Question: I used the code that was responded with in the link I have attached below and I am having some problems can you please help me?
<URL>
When I click on the refedit box to be able to select the range I want to use it is hanging up and I'm getting a sound when I click saying that there is another window open somewhere with higher priority but i cannot find it.
Basically, what I'm trying to do is copy the specified columns from one workbook and paste them into a sheet on my original workbook. I know that my "copyButton_Click()" coding isn't right also but I cannot get that far into the debugging to fix it. Here is what I have:
MODULE 1:
'''
Sub extractData()
Dim FName As Variant
Dim wb As Workbook
Dim destSheet As String
'
Application.ScreenUpdating = False
destSheet = "NewData"
'
'Selects and clears data
Sheets(destSheet).Select
Range("A2:I12000").Select
Selection.delete Shift:=xlUp
Range("A2").Select
'
'Prompts user to select updated ILP file to copy data from:
FName = Application.GetOpenFilename(filefilter:="Excel Files (*.xls;*.xlsx;*.xlsm), *.xls;*.xlsx;*.xlsm")
If FName <> False Then
Set wb = Workbooks.Open(FName)
'
ExtractCompareUserForm.Show vbModeless
'
End If
Application.ScreenUpdating = True
End Sub
'''
USERFORM CODE:
'''
Private Sub UserForm_Initialize()
Dim wb As Workbook
'~~> Get the name of all the workbooks in the combobox
For Each wb In Application.Workbooks
ComboBox1.AddItem wb.Name
Next
ComboBox1 = ActiveWorkbook.Name
End Sub
'~~> This lets you toggle between all open workbooks
Private Sub Combobox1_Change()
If ComboBox1 <> "" Then Application.Workbooks(ComboBox1.Text).Activate
Label1.Caption = "": RefEdit1 = ""
End Sub
'~~> This lets you choose the relevant range
Private Sub RefEdit1_Change()
Label1.Caption = ""
If RefEdit1.Value <> "" Then _
Label1.Caption = "[" & ComboBox1 & "]" & RefEdit1
End Sub
Private Sub copyButton_Click()
Dim addr As String
'
addr = RefEdit1.Value
'
'Copy Data:
UserForm1.addr = Selection.Address
addr.Copy
End Sub
Private Sub PasteButton_Click()
Dim destSheet As String
'
Workbooks(2).Close SaveChanges:=False
'
' Now, paste to working workbook:
Sheets("NewData").Activate
Range("B2").Select
ActiveSheet.Paste
Application.CutCopyMode = False
Unload Me
'
Call CopyData
End Sub
'''
Here is where it's hanging up and doesn't let me click on anything.

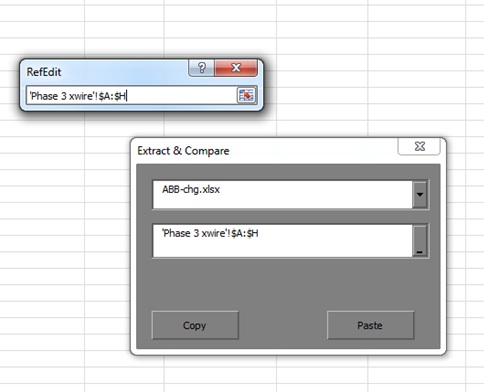
Answer: You have deactivate the screen updating, you need to reactivate it before showing your UserForm, at the end of 'Sub extractData()' :
You have :
'''
ExtractCompareUserForm.Show vbModeless
End If
Application.ScreenUpdating = True
End Sub
'''
Switch to :
'''
Application.ScreenUpdating = True
ExtractCompareUserForm.Show vbModal
End If
End Sub
'''